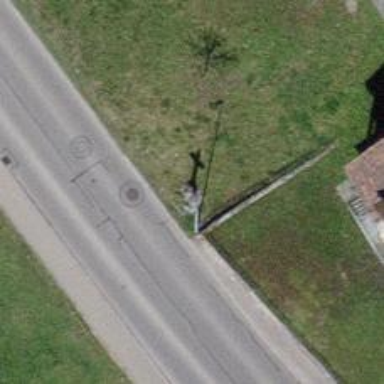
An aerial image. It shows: Historic wayside cross.